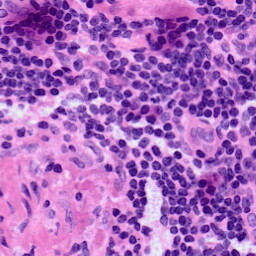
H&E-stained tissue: LymphNode